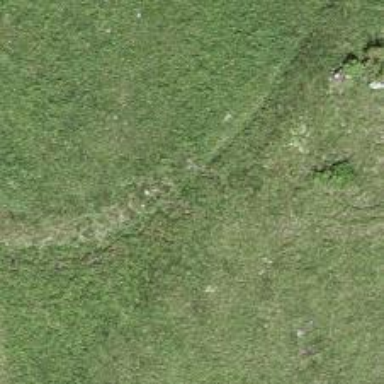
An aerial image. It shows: Ditch in the surroundings.